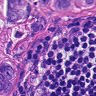
Metastatic tissue present: yes